Interaction volume radius: 10 \u00c5
Interaction volume height: 10 \u00c5
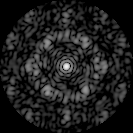
Disorder parameter: 0.618